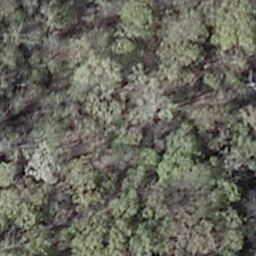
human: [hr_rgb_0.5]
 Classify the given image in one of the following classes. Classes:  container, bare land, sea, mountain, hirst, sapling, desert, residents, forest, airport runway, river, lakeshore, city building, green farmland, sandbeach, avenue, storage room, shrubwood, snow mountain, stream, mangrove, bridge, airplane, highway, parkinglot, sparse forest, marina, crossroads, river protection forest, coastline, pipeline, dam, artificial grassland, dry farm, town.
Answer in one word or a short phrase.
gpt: shrubwood